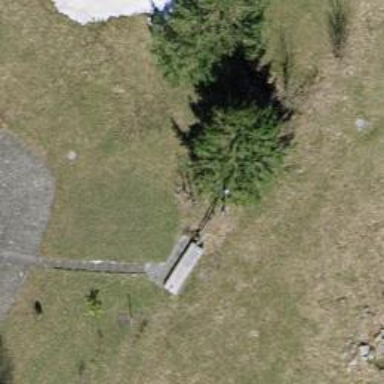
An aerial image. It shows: Evergreen needle-leaved tree.